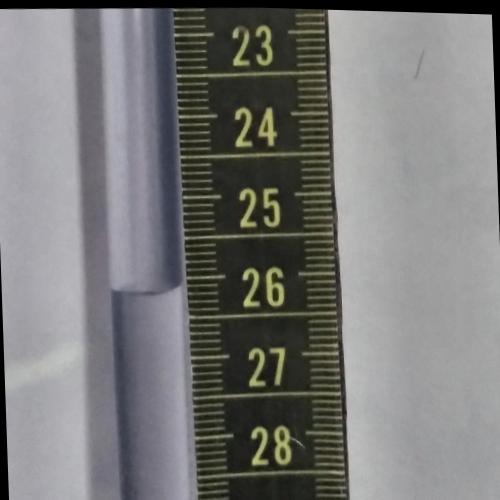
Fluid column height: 26.1 cm